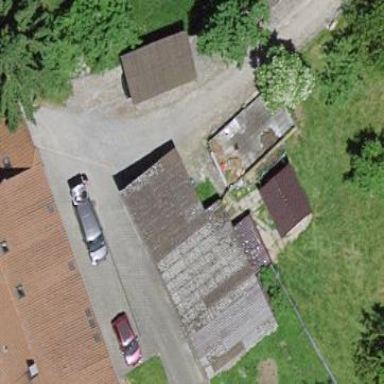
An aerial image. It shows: Barn.